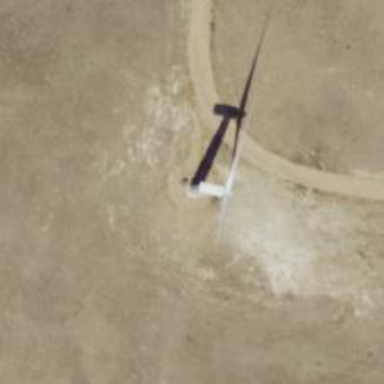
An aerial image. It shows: Wind generator using horizontal axis wind turbines.